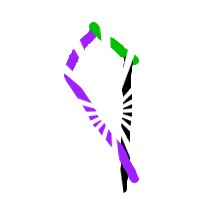
Shape: kite